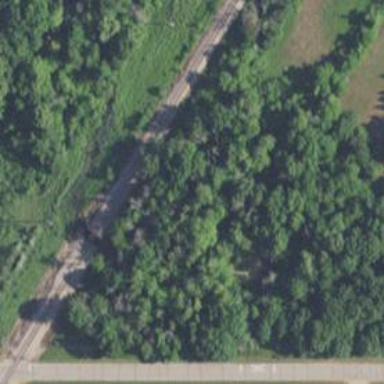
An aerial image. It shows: Railway track.